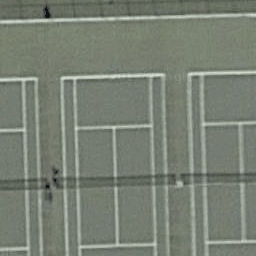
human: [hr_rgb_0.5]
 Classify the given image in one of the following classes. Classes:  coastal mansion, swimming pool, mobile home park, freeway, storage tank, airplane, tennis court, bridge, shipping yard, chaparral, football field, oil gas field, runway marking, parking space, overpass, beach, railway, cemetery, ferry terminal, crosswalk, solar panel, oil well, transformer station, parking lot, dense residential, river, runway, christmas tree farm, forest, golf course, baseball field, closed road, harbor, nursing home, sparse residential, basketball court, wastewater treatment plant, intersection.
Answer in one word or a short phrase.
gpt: tennis court